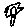
Label: flower